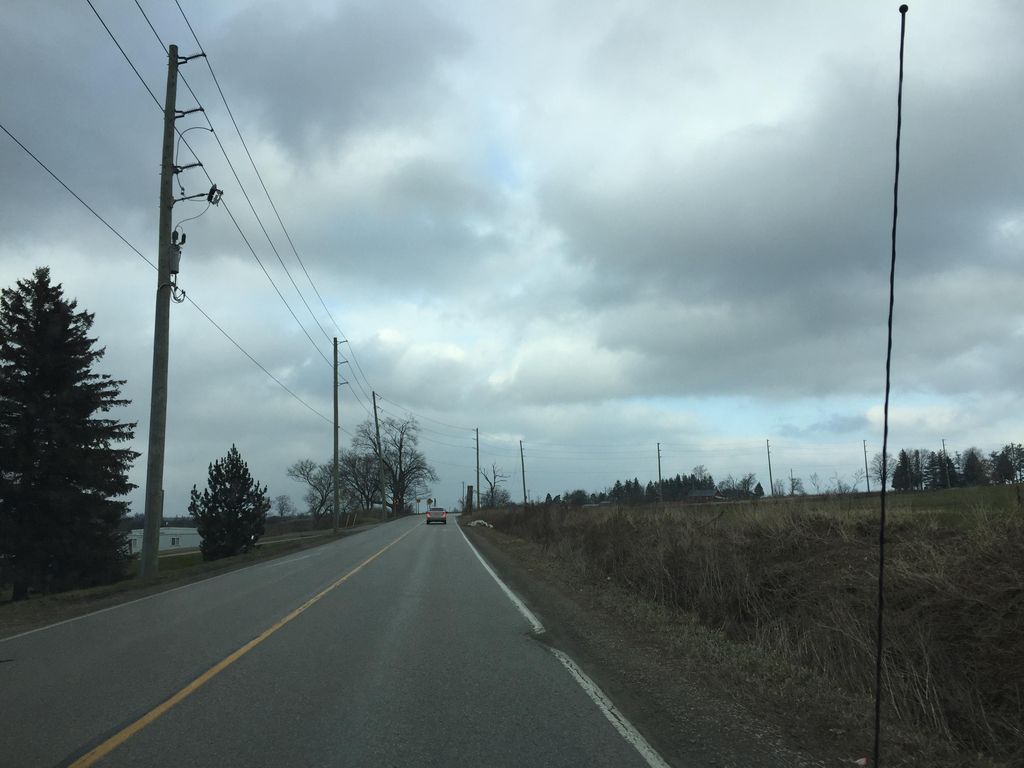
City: kitchener-waterloo